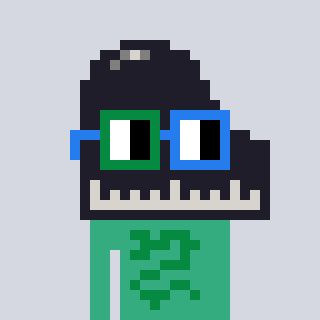
a pixel art character with square green and blue glasses, a piano-shaped head and a teal-colored body on a cool background